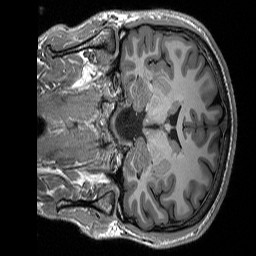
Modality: T1w
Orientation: coronal
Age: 20
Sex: male
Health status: healthy
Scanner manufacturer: siemens
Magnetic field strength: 3 T
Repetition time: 2.3 s
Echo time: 0.00298 s